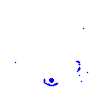
Particle: electron